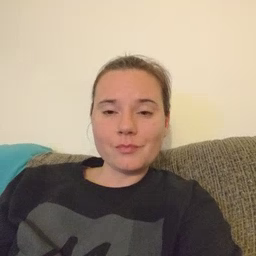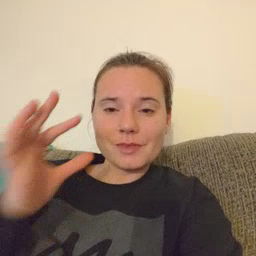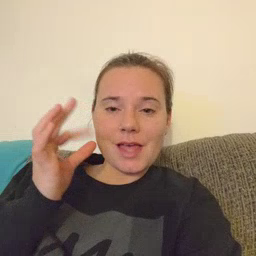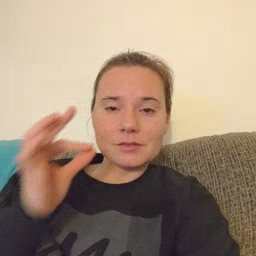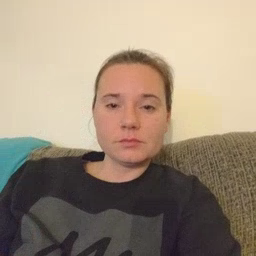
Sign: cat